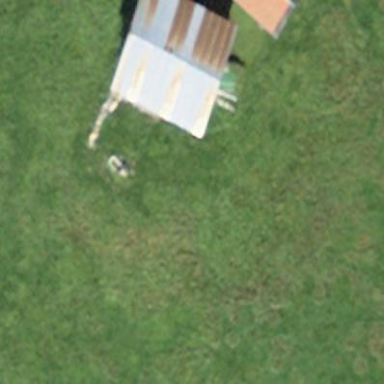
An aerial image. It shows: Shed building.